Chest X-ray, PA view. Patient: 29 years old, sex F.
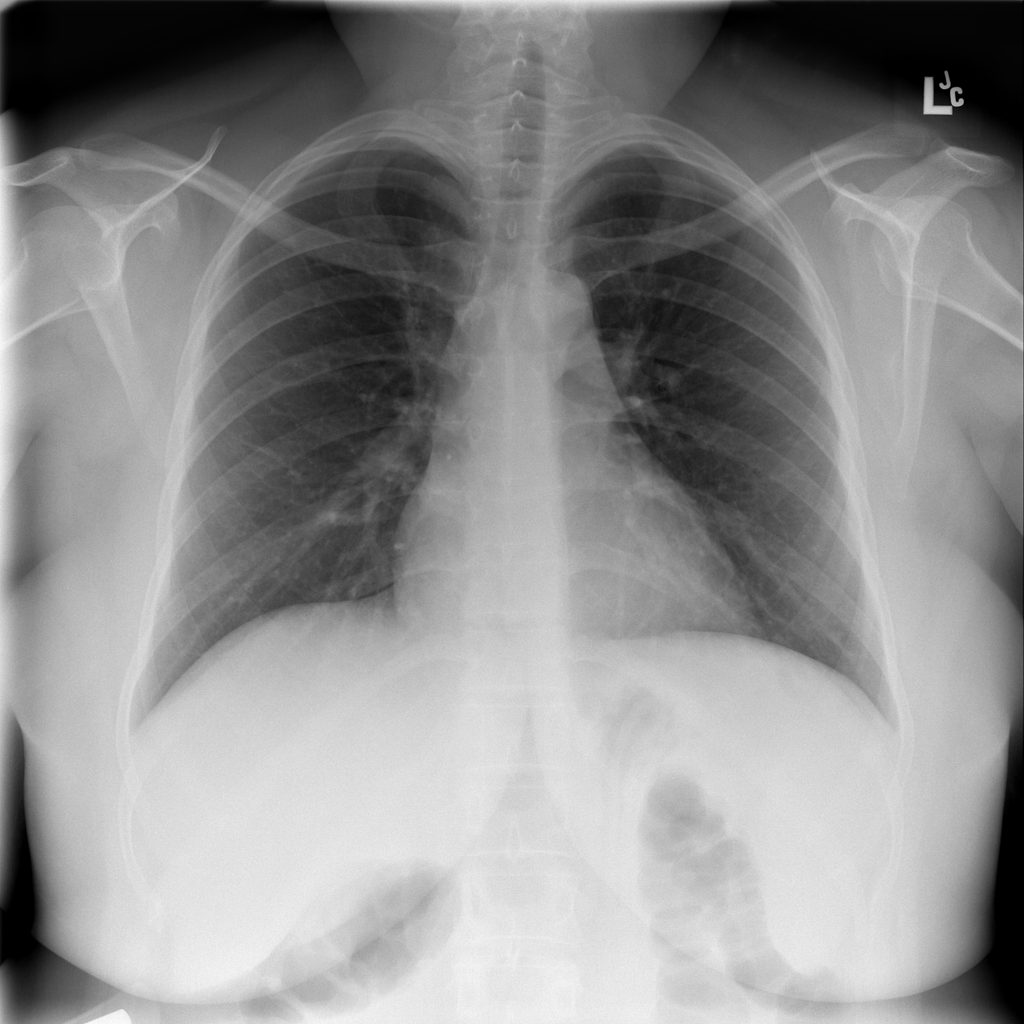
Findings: No Finding